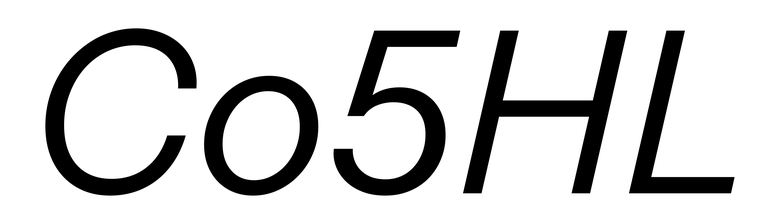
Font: InstrumentSans-Italic_Italic